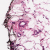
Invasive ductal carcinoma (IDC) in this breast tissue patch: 0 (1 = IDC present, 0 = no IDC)